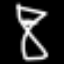
Label: hourglass